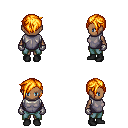
a pixel art fantasy rpg character, female body template, human, dark skin, steel chest armor, teal pants, light blonde pixie cut hairstyle, metal gloves, black shoes, four views (front, back, left, right), 2x2 character sprite sheet, small pixel art, hard edges, no anti-aliasing